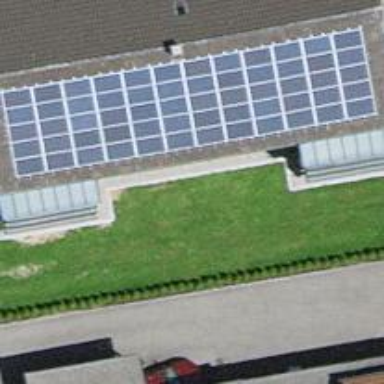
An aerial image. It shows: Solar power generator with photovoltaic panels.